Aerial crown-view tile of a tropical tree (Barro Colorado Island, Panama), acquired 20250616:
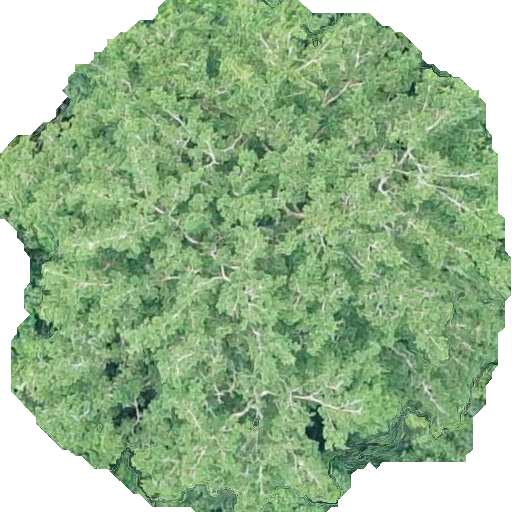
Species: Prioria copaifera
GBIF accepted scientific name: Prioria copaifera
Crown area: 308.373 m²